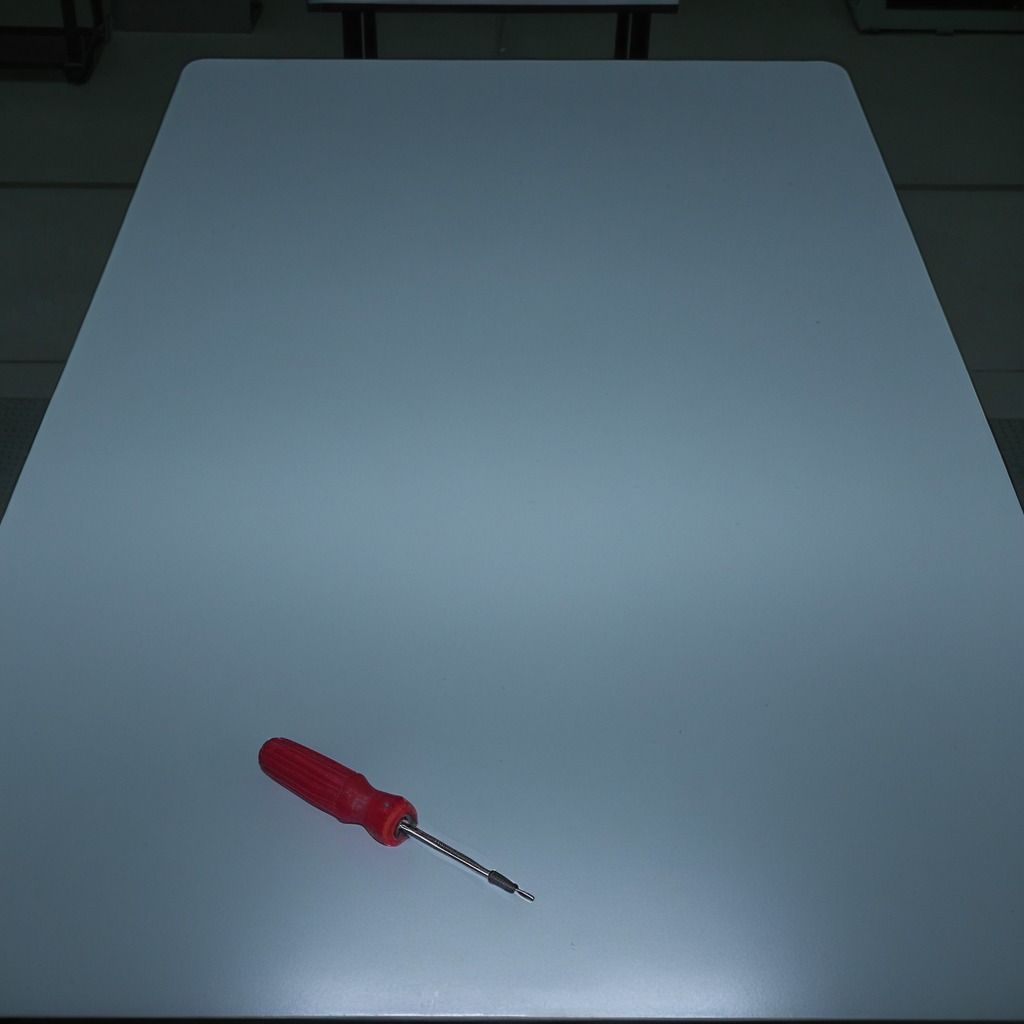
A screwdriver is lying on a clean empty table in a railway signal maintenance room lit by harsh overhead fluorescents.